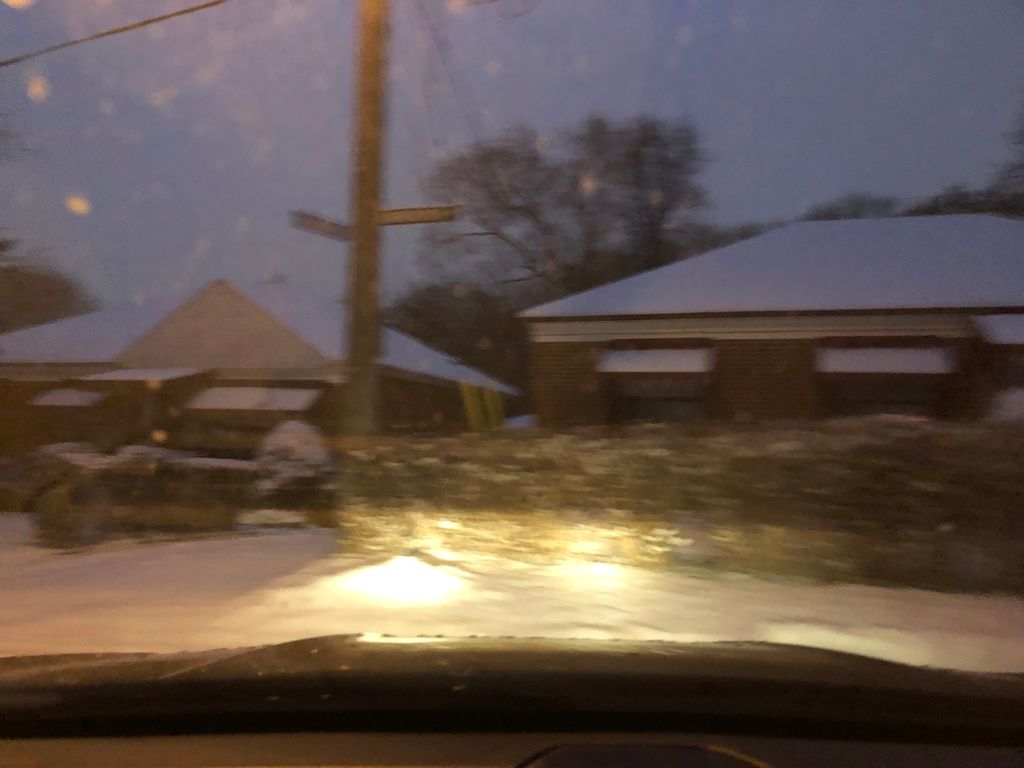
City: toronto